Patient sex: M
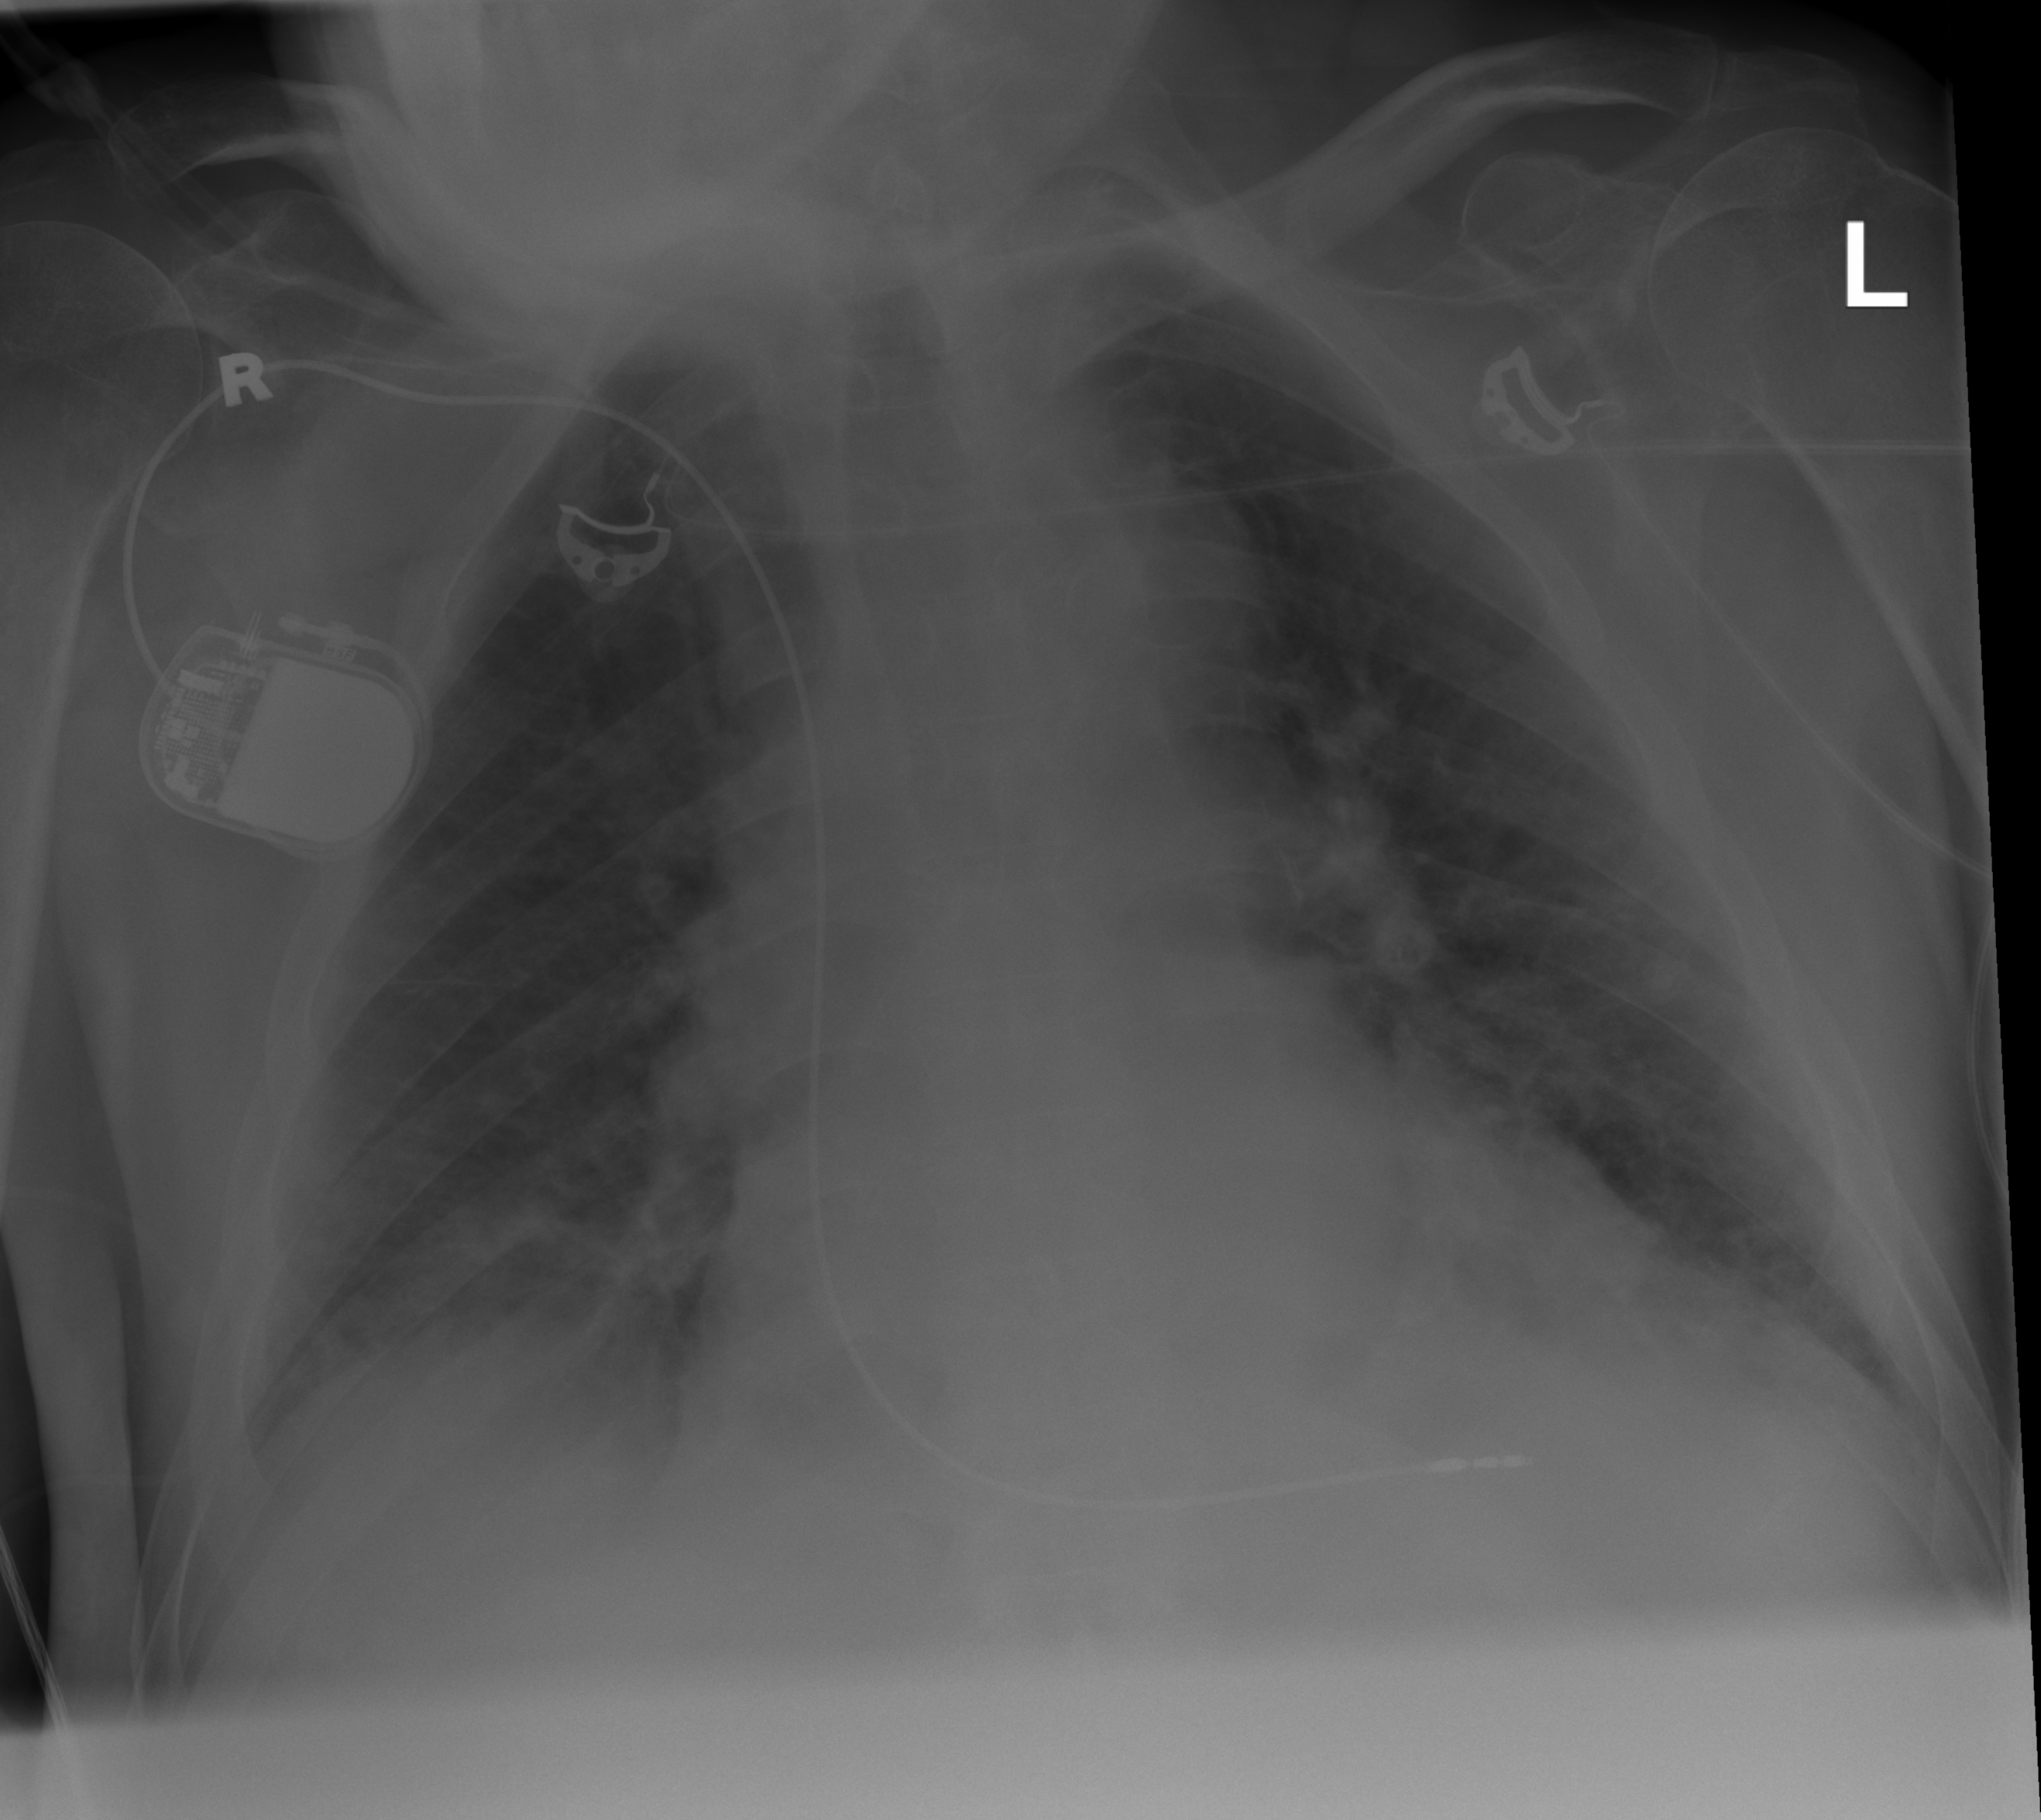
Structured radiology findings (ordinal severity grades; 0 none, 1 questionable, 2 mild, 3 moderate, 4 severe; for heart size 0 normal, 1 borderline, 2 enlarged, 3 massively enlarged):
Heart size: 2
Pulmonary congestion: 0
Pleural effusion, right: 2
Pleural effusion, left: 0
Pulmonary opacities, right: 0
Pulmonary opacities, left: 0
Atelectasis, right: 2
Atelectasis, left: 2